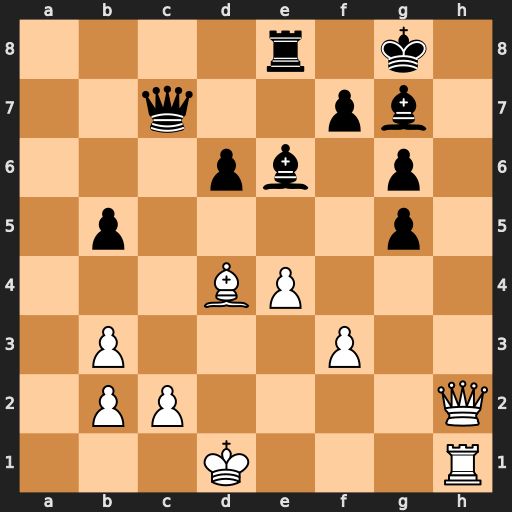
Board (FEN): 4r1k1/2q2pb1/3pb1p1/1p4p1/3BP3/1P3P2/1PP4Q/3K3R
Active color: w
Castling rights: -
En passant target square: -
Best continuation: Qh8+ Bxh8 Rxh8#